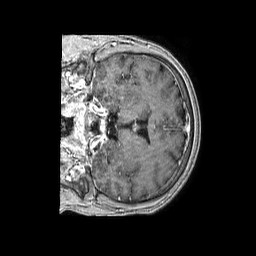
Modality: T1w
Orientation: coronal
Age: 59
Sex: female
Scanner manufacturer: philips
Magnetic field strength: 1.5 T
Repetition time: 0.007774 s
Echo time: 0.003535 s